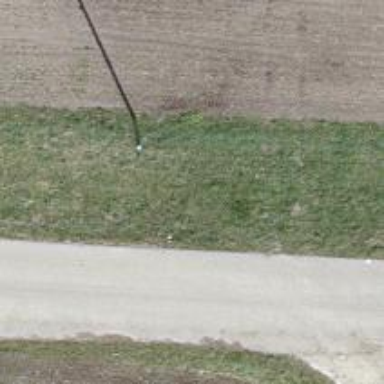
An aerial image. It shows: Power pole.